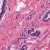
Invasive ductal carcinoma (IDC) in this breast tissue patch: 0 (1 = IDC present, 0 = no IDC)